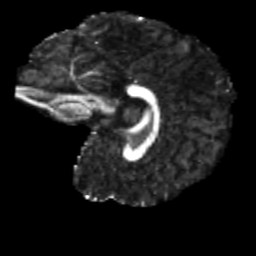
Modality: FA
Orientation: sagittal
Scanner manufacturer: siemens
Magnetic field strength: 3 T
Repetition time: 4 s
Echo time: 0.0594 s